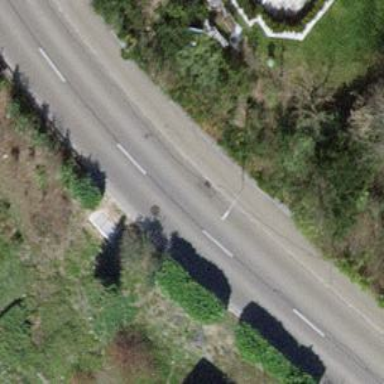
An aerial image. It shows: Asphalt road classified as tertiary.